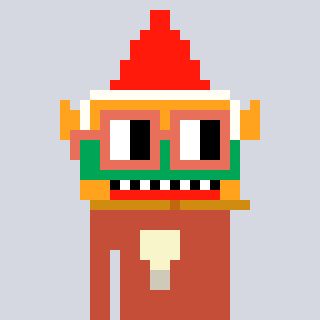
a pixel art character with square orange glasses, a gnome-shaped head and a rust-colored body on a cool background